Field crop: maize
Growth stage: 2
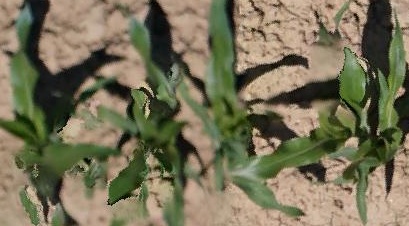
Species: maize